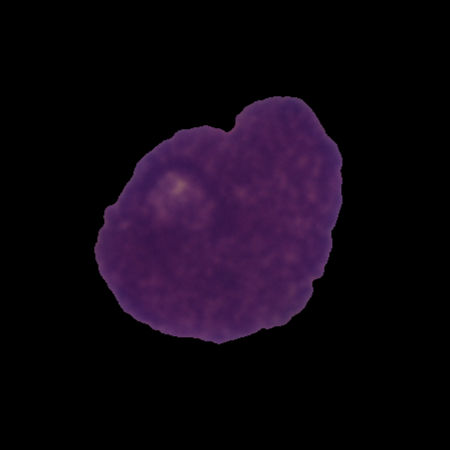
Label: cancer